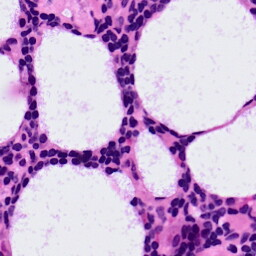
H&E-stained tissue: LymphNode